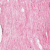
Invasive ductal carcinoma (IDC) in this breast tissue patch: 0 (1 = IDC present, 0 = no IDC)